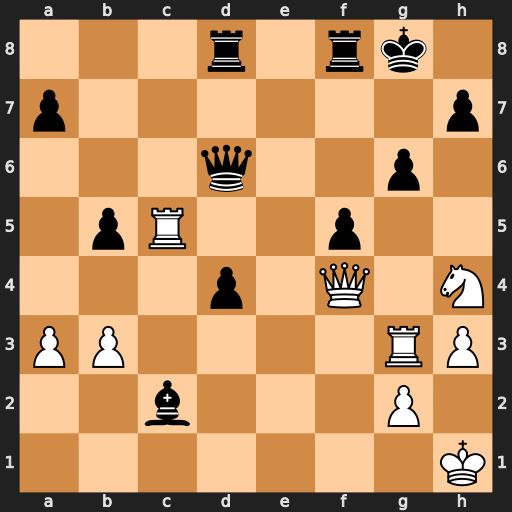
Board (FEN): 3r1rk1/p6p/3q2p1/1pR2p2/3p1Q1N/PP4RP/2b3P1/7K
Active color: w
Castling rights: -
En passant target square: -
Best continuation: Qxd6 Rxd6 Rxc2